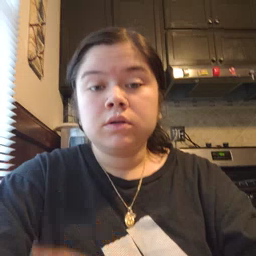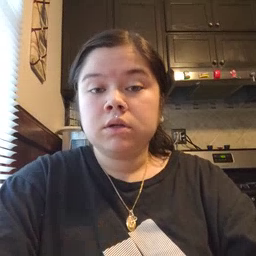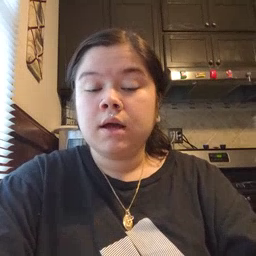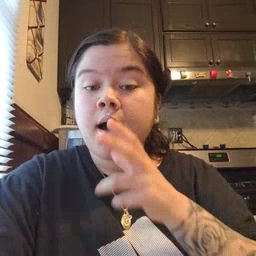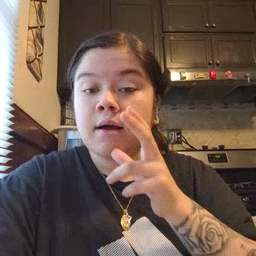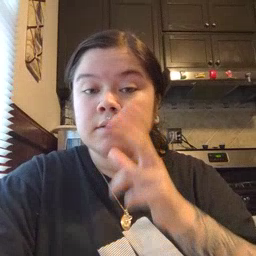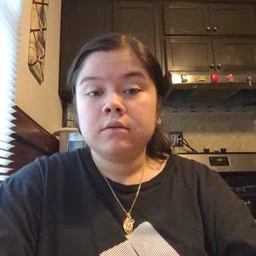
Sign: hen